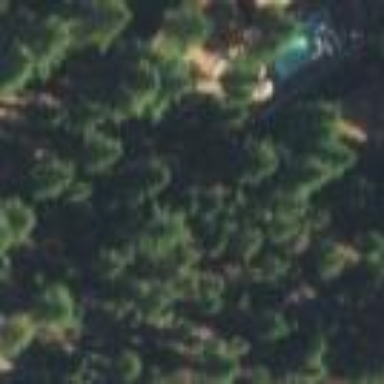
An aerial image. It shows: Evergreen woodland with needle-leaved trees.